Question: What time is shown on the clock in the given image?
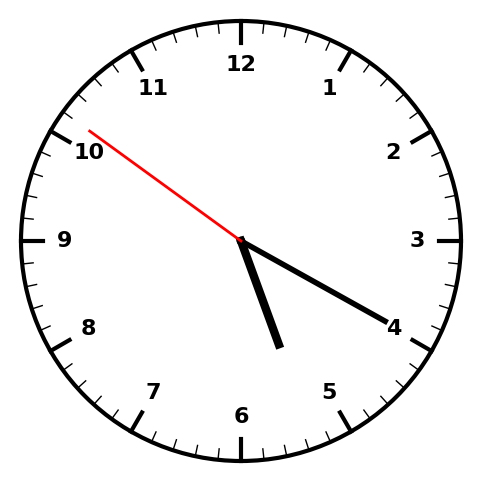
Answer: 05:19:51